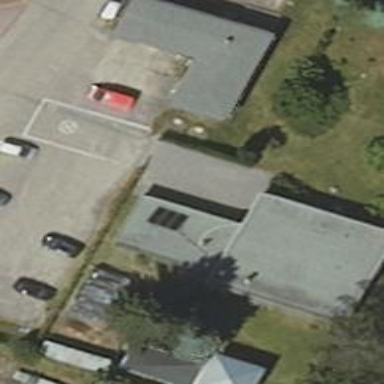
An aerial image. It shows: Commercial building.